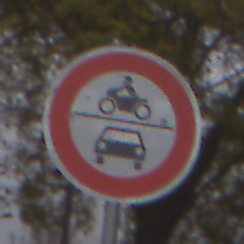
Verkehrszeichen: VerbotKraftfahrzeuge
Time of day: MorningAfternoon
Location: Outdoor (Nature)
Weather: Overcast
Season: Autumn
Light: Natural